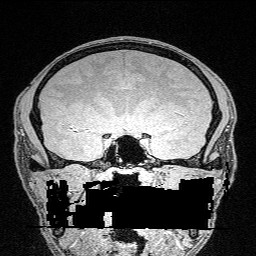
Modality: FLASH
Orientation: sagittal
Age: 30
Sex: male